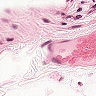
Metastatic tissue present: no